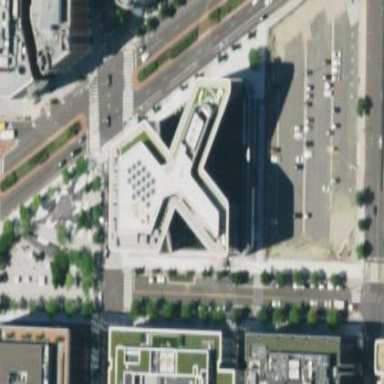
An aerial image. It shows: Building with flat roof and glass facade.